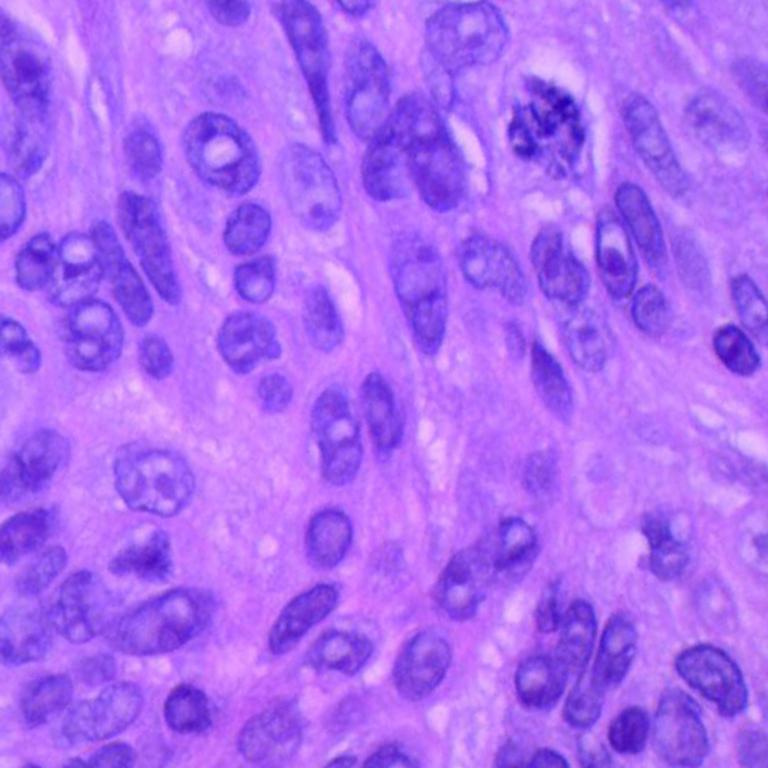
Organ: lung
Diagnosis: squamous carcinomas